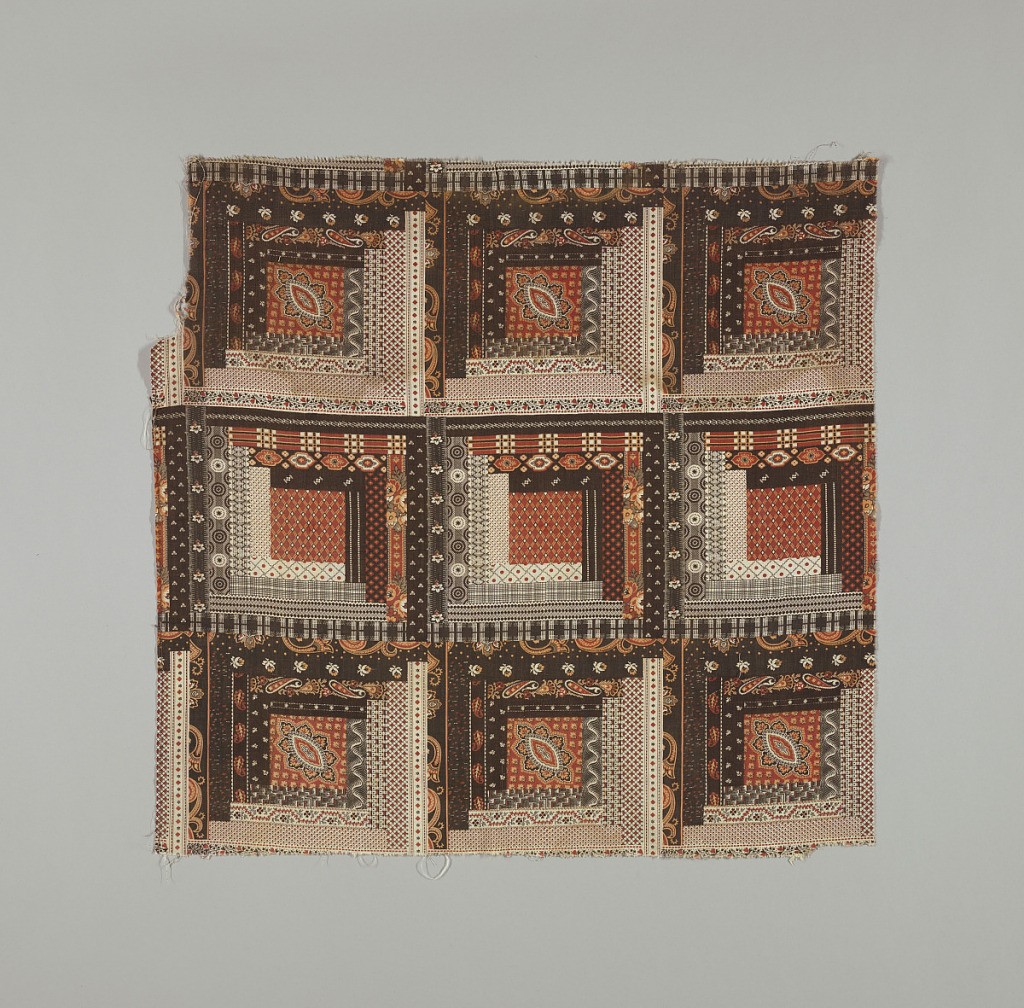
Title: Textile
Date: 1880s
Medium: cotton Technique: printed by engraved roller on plain weave
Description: Two fragments of printed cotton imitating patchwork: rows of squares of two types each traditionally called "log cabin" in a stepped arrangement of bars enclosing a central square. Each shape has a small scale dotted or floral pattern (several Indian Paisley type) in dark browns and rust-reds.